Question: I was wondering how to implement the 'listview' like the android market.

in the right hand panel a 'listview' is divided into the two rows. This is very useful because it saves lot of space and user can look at almost double items in the 'listview' at a time. how can I implement this ? any suggestions?
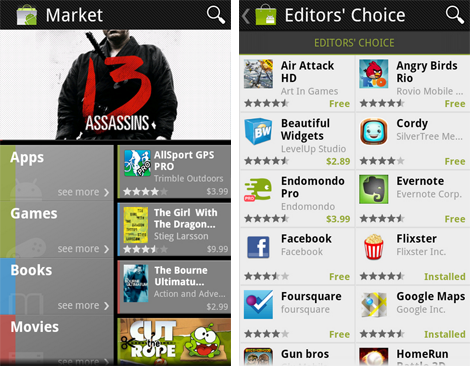
Answer: you can use GridView instead of ListView of two columns..
<URL>
<URL>
Sample design :